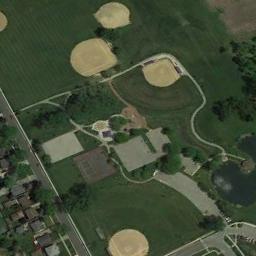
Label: baseball_diamond